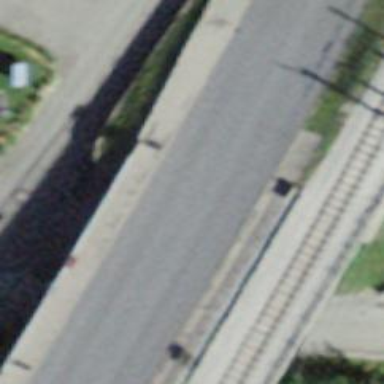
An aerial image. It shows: Secondary road crossing bridge.